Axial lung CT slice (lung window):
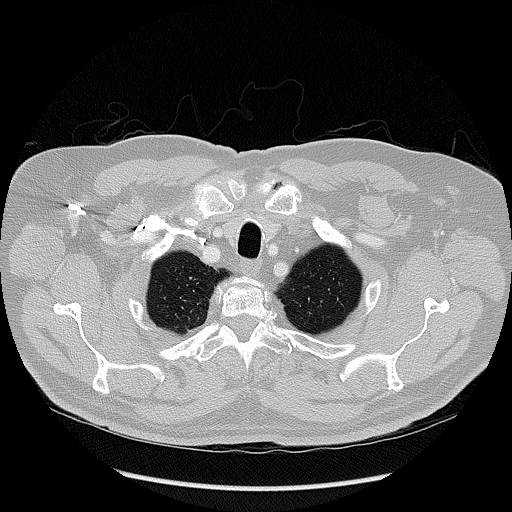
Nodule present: no